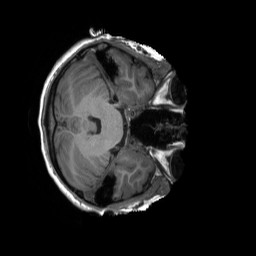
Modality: T1w
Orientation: axial
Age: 21
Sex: female
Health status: healthy
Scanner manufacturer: siemens
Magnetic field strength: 3 T
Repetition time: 2.3 s
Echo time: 0.00229 s